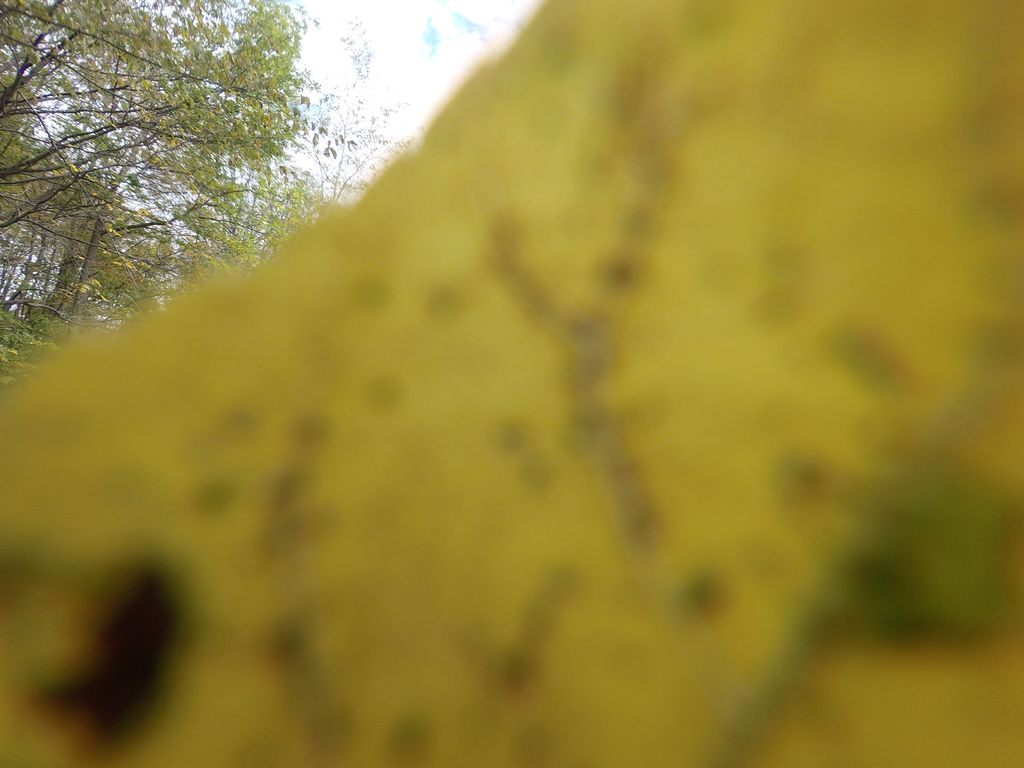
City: hamilton